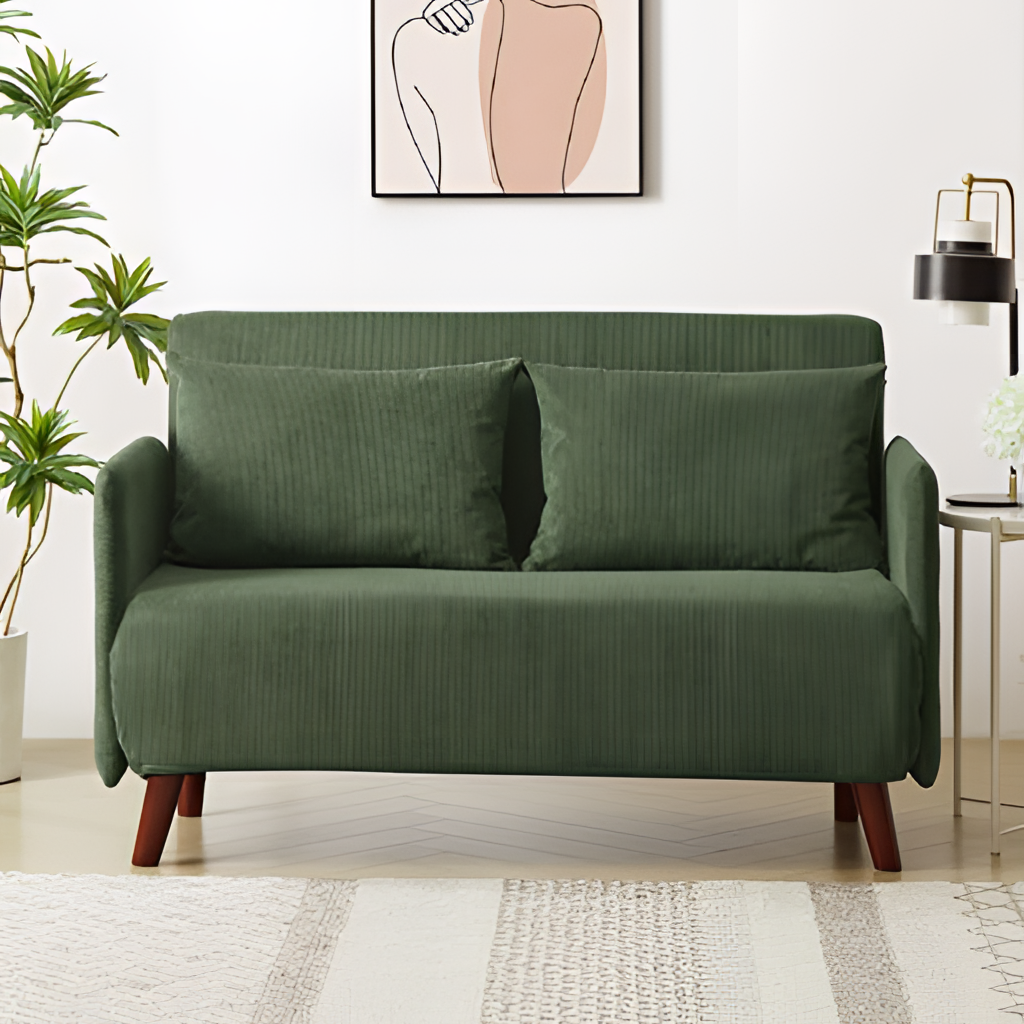
living room, fabric loveseat, wood flooring, with herringbone pattern, contemporary, white paint wallpaper, with solid pattern